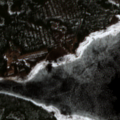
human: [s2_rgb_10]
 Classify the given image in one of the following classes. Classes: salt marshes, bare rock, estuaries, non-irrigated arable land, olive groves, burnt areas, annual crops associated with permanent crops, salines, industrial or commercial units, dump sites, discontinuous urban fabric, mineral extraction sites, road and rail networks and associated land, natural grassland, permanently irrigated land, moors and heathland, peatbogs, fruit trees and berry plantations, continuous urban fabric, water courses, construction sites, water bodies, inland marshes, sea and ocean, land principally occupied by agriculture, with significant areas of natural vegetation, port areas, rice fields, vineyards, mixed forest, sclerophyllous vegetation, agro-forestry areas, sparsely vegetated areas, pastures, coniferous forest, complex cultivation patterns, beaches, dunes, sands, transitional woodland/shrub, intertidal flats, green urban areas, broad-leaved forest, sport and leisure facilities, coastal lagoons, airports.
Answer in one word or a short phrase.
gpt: coniferous forest, water bodies